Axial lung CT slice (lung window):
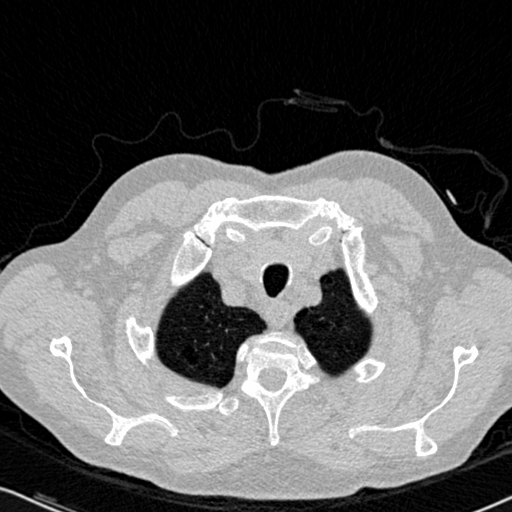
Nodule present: no